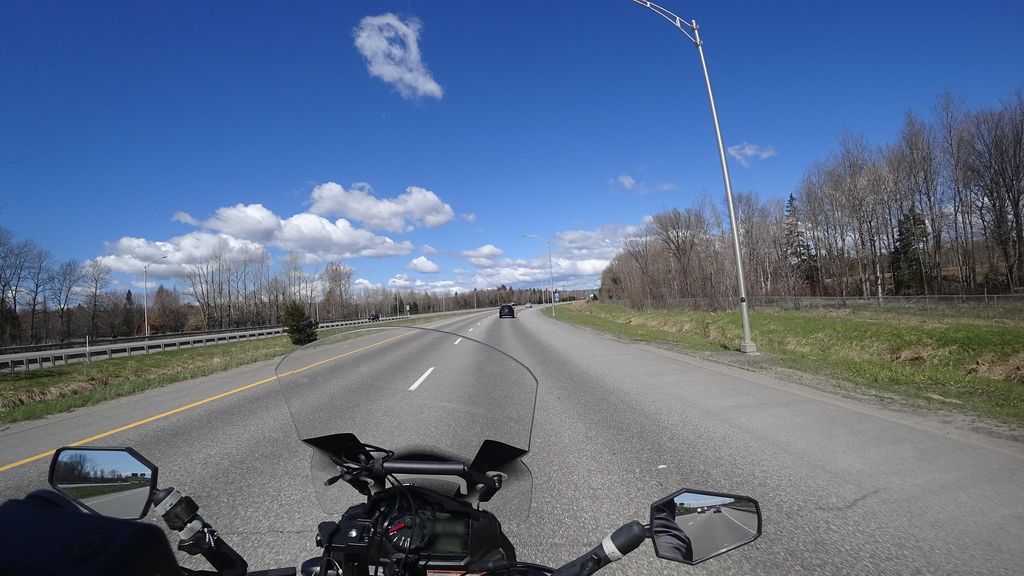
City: quebec_city